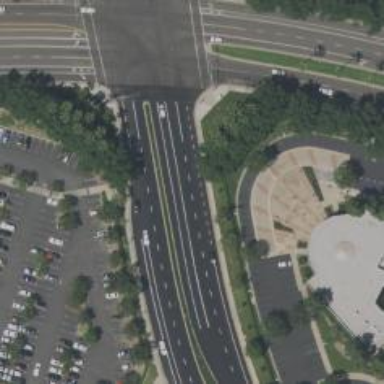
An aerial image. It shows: Tertiary road with asphalt surface.